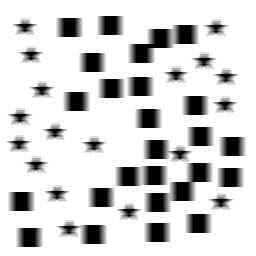
Squares: 26
Triangles: 0
Stars: 18
Total shapes: 44